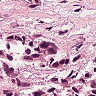
Metastatic tissue present: yes